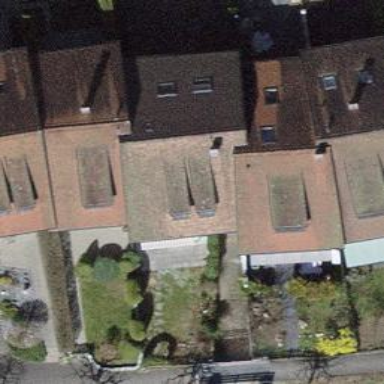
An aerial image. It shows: Terrace building.